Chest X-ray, AP view. Patient: 54 years old, sex M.
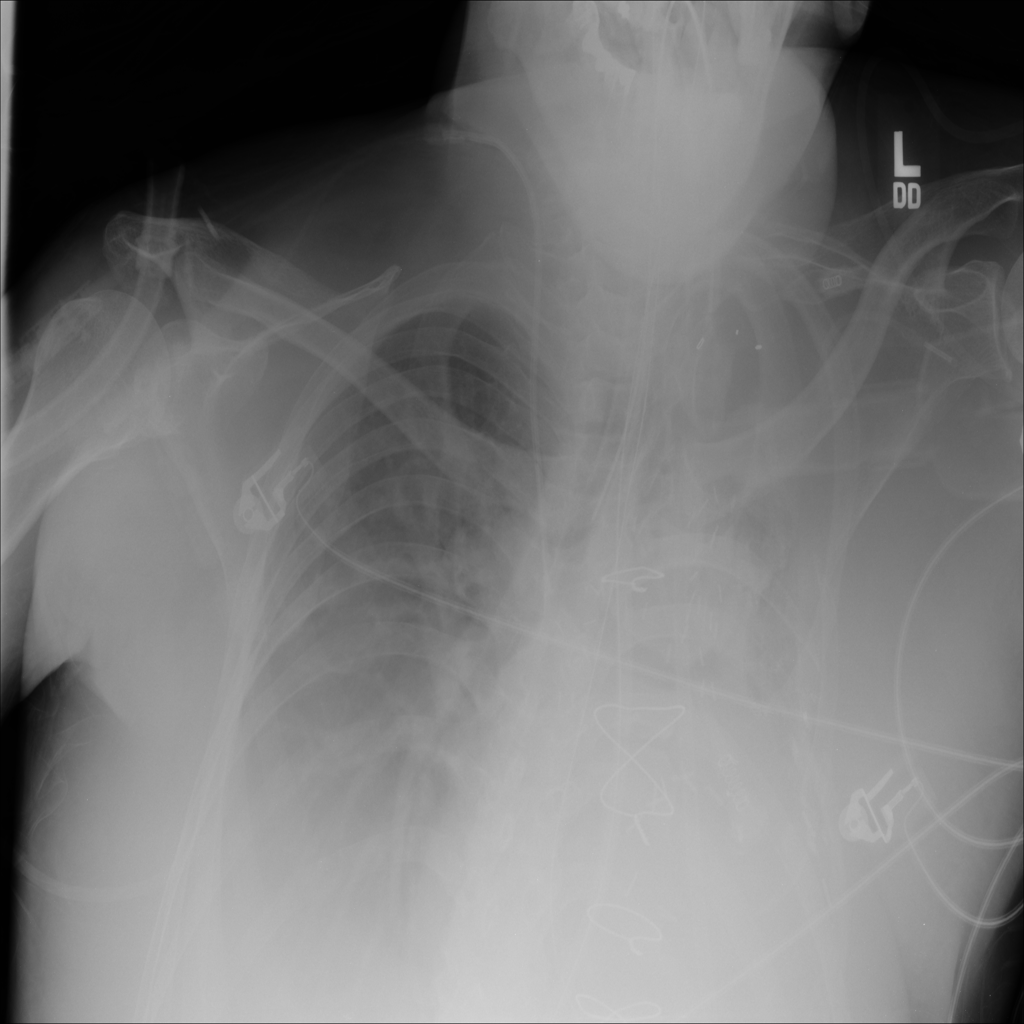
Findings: Consolidation, Effusion